Brain MRI, t2w sequence, axial 2D slice.
Patient: age 51, sex F, weight 95 kg, height 1.95 m
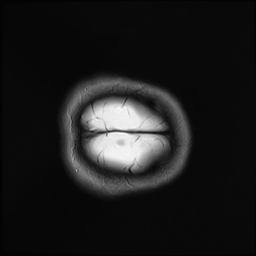